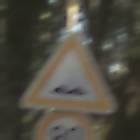
Verkehrszeichen: UnebeneFahrbahn
Zusatzzeichen unten: Geschwindigkeit80
Umgebung: Outdoor, Nature
Tageszeit: Midday
Wetter: Clear
Licht: Natural
Jahreszeit: NotSpecified
Kontrast: LowContrast